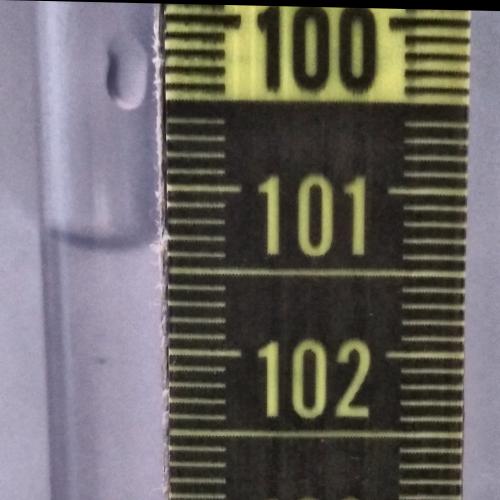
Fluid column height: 101.4 cm